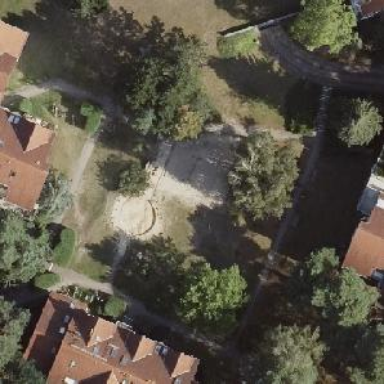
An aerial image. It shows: Playground area for leisure land.